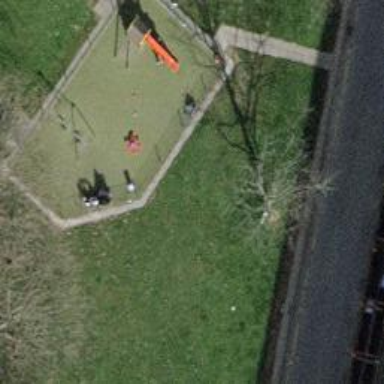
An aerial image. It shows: Playground area for leisure land.